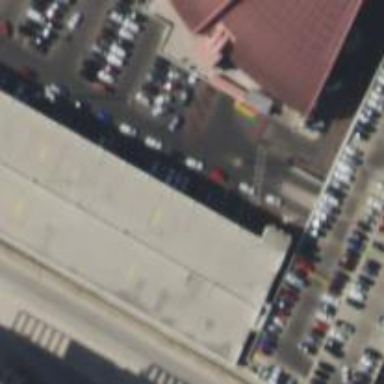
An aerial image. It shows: Multi-storey parking building.